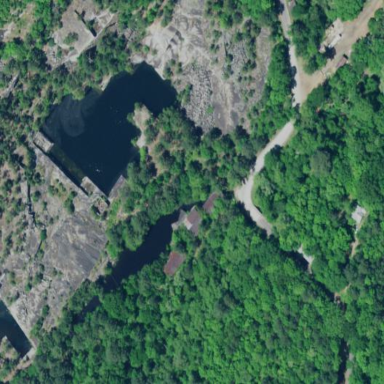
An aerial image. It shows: Quarry area.